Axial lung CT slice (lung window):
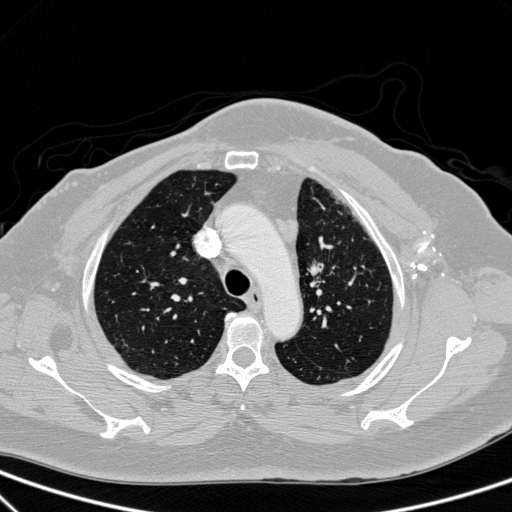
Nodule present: no